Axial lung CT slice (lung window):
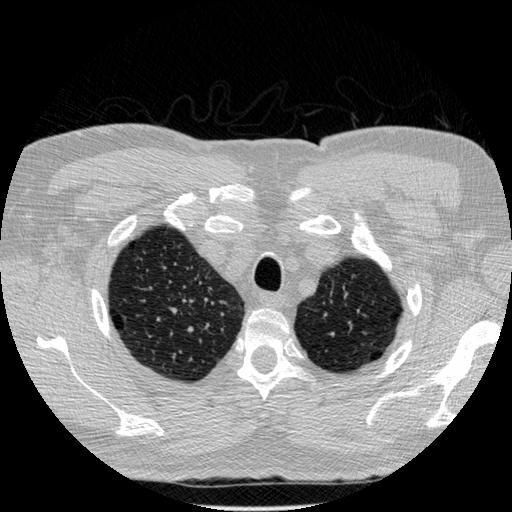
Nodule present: no